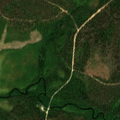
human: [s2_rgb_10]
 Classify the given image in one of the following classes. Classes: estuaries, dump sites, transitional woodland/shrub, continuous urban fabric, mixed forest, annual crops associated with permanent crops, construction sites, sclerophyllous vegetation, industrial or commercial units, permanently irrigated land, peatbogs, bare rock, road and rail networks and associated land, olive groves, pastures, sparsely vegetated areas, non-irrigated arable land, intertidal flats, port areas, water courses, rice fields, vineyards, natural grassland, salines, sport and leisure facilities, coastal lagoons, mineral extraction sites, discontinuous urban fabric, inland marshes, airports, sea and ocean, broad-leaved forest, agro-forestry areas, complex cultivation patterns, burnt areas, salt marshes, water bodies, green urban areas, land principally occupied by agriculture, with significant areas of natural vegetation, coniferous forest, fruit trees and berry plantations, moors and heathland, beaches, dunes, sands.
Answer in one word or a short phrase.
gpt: coniferous forest, mixed forest, transitional woodland/shrub